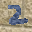
Label: 2